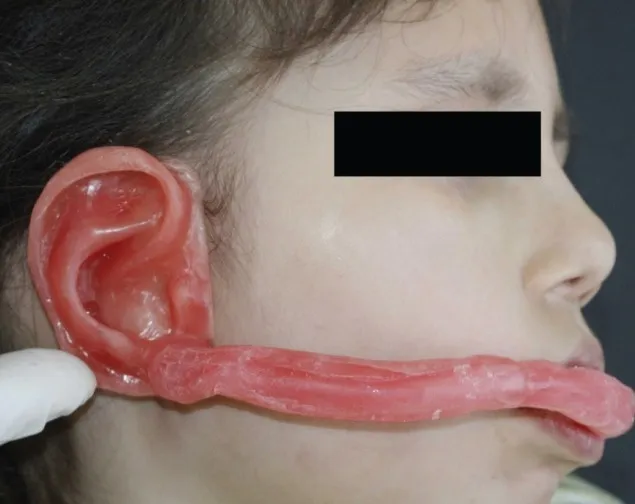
Waxed up ear trying in.
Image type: medical_photograph (other_medical_photograph)